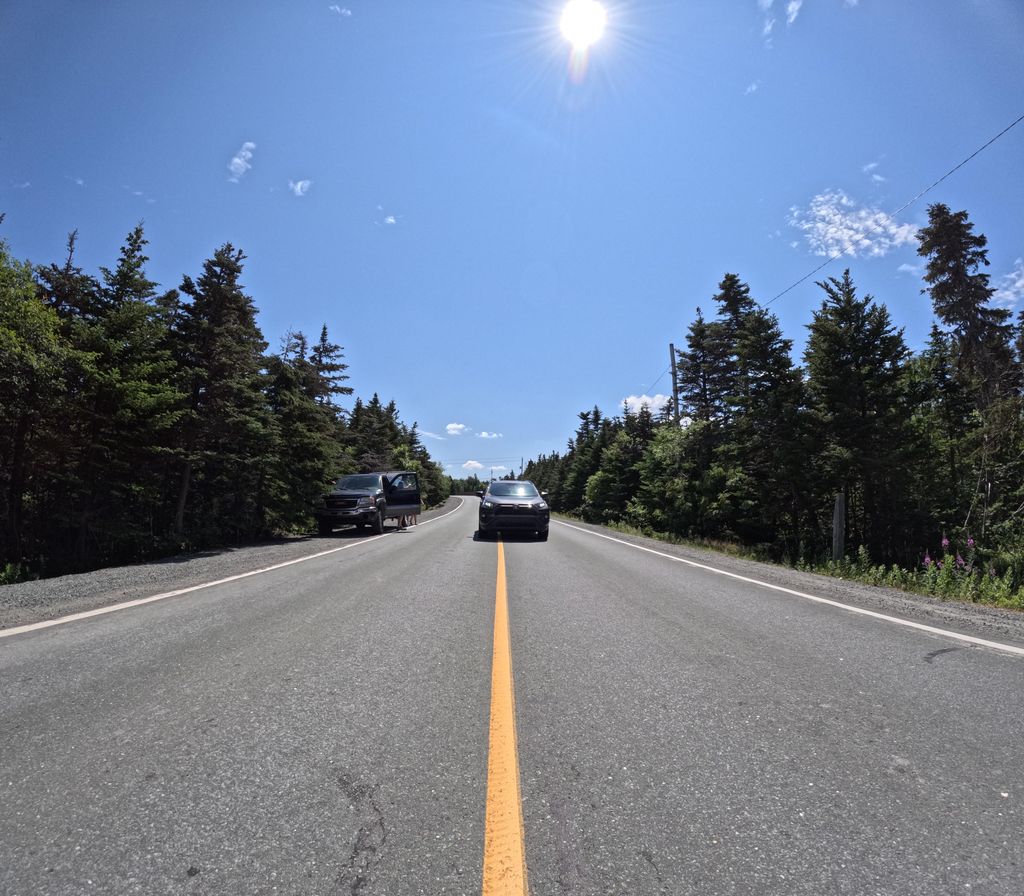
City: st_johns